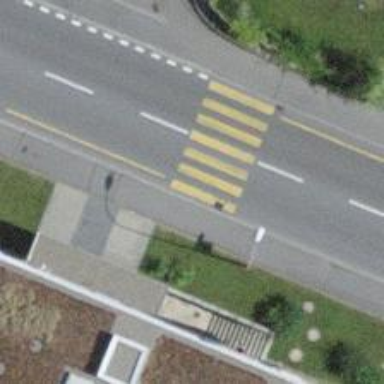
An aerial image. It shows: Kerb serving as barrier.